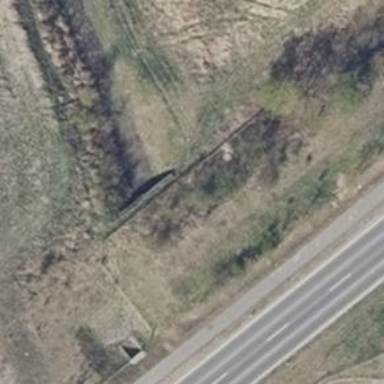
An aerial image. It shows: Culvert tunnel.